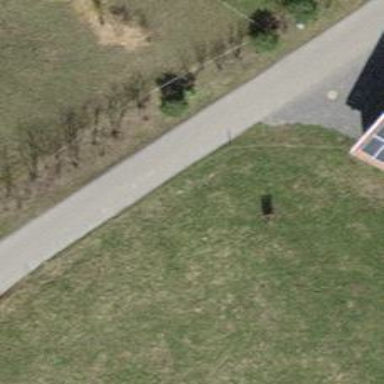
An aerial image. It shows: Service road with grade 1 tracktype.